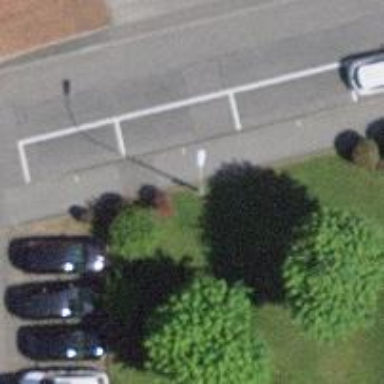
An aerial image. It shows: Pole serving as support.